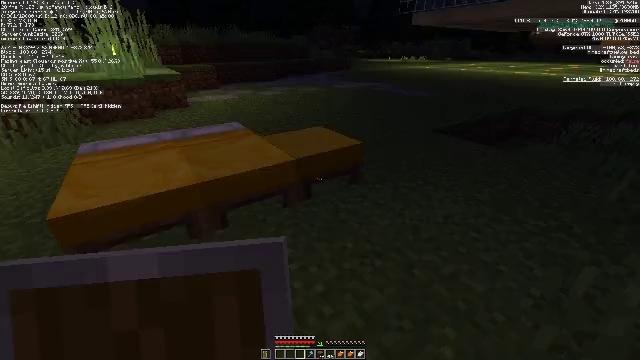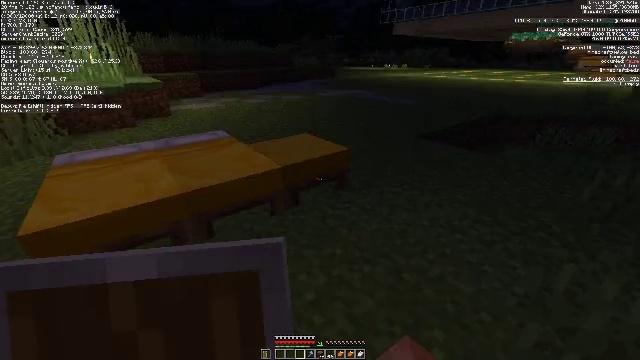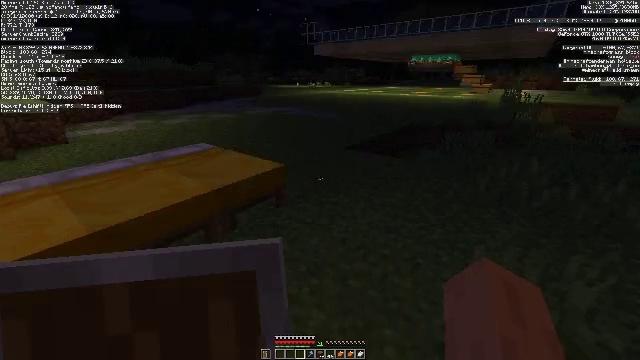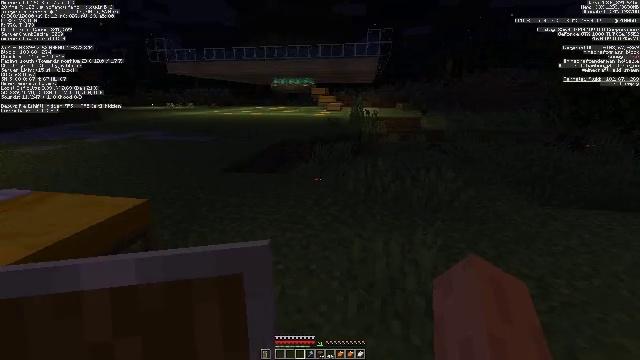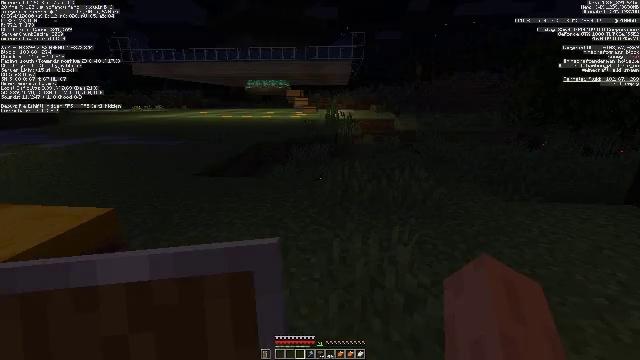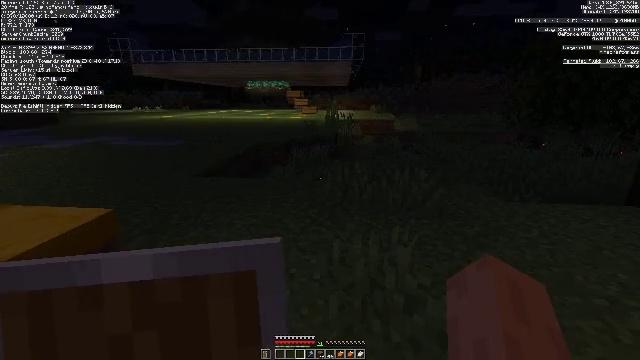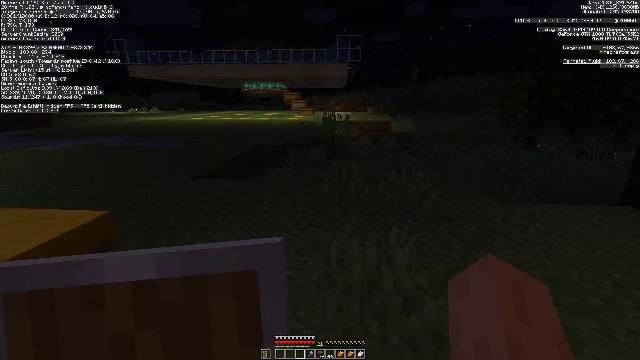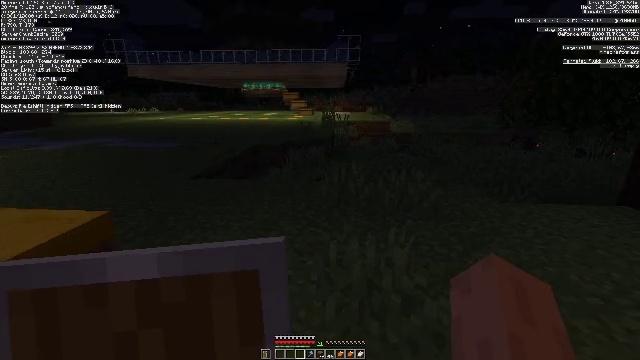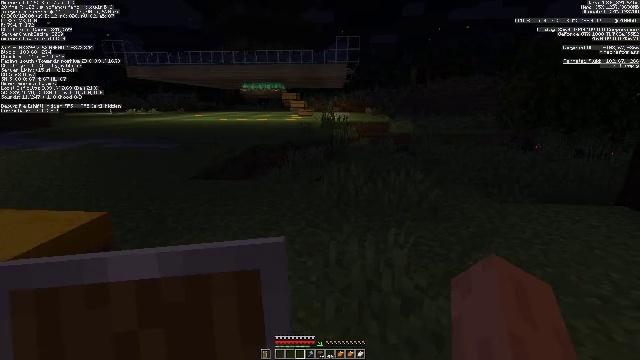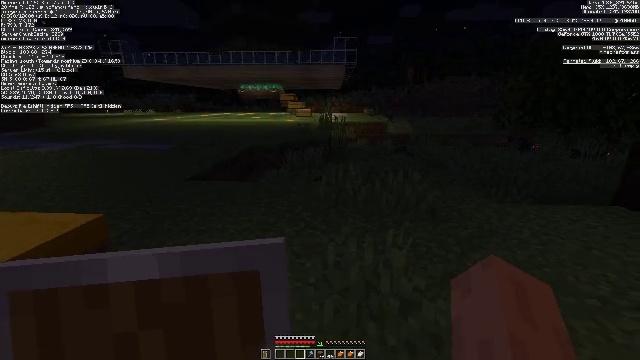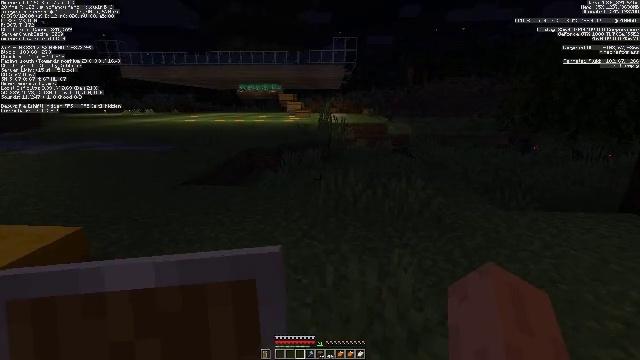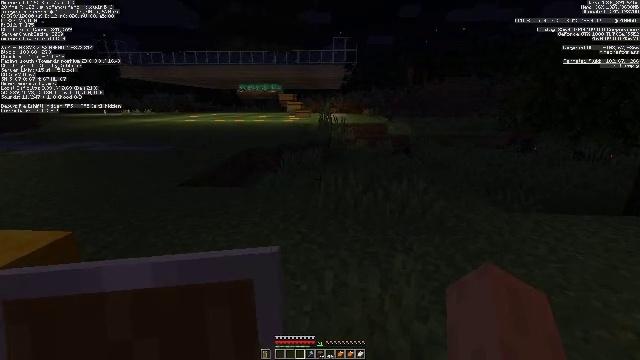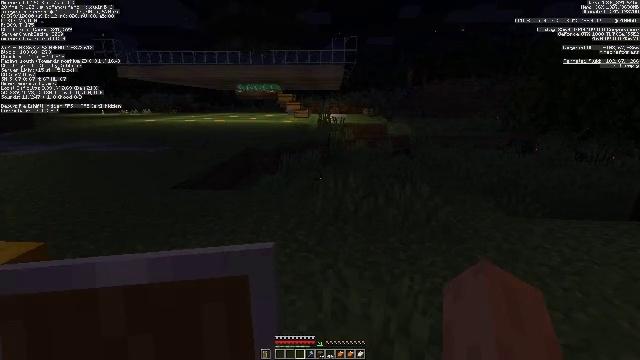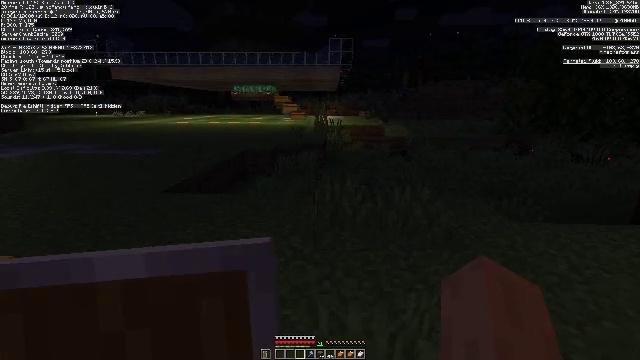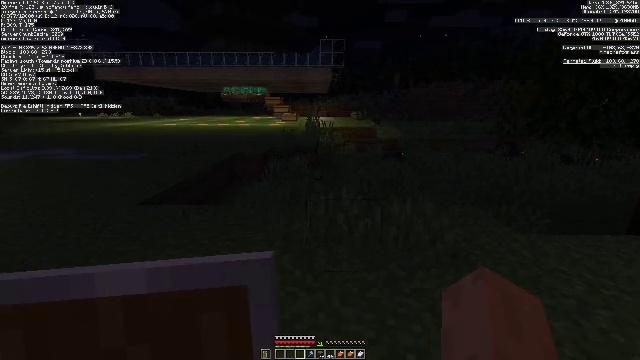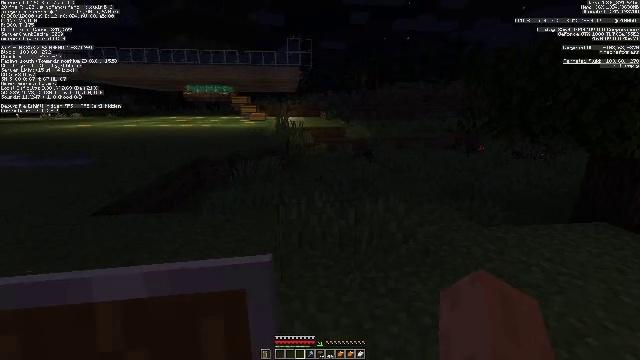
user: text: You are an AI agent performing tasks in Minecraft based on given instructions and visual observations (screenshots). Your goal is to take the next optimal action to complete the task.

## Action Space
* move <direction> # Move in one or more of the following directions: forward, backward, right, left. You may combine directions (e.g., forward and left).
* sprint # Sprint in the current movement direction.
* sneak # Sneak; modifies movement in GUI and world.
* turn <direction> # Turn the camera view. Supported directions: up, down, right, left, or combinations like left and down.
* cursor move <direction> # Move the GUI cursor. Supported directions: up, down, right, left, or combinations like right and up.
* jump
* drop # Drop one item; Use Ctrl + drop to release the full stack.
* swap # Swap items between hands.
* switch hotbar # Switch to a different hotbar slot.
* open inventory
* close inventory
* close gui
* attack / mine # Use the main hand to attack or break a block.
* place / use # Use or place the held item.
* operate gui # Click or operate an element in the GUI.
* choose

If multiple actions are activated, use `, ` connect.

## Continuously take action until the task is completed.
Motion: motion action
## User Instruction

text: Break the yellow bed.
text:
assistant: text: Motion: turn right and up
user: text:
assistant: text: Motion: turn right and up
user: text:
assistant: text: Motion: turn right and up
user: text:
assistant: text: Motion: turn right
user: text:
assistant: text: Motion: no_op
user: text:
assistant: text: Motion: no_op
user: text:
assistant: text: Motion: no_op
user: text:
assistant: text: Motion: no_op
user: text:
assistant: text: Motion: move forward
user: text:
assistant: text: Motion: move forward
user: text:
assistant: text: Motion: move forward
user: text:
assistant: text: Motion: move forward
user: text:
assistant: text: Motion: move forward
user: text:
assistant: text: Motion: move forward, turn right
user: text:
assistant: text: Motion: move forward, turn right
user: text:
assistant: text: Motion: turn right and down
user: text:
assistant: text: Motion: turn right
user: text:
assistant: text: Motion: no_op
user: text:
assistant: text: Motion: no_op
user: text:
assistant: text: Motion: no_op
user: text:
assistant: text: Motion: no_op
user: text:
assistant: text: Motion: no_op
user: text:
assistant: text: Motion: no_op
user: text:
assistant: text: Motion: no_op
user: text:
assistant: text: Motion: no_op
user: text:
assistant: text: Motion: no_op
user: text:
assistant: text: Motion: turn right
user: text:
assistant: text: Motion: turn right
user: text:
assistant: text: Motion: turn right
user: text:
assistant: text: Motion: turn right